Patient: sex M, age 45
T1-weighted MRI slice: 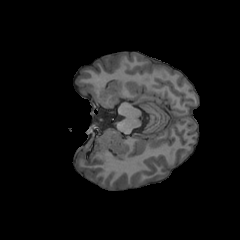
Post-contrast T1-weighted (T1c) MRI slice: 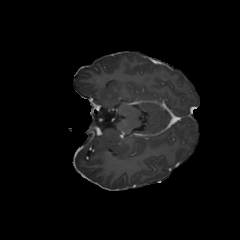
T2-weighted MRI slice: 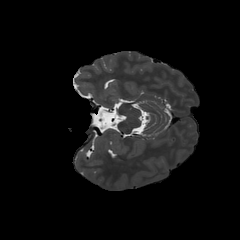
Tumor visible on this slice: no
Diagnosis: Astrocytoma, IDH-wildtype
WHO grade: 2